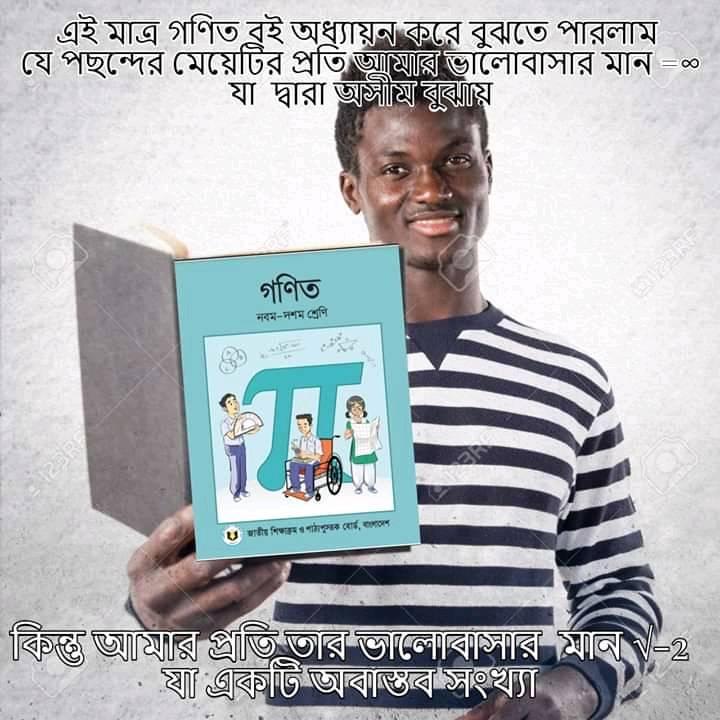
Caption: এই মাত্র গণিত বই অধ্যায়ন করে বুঝতে পারলাম যে পছন্দের মেয়েটির প্রতি আমার ভালোবাসার মান যা দ্বারা অসীম বুঝায়     কিন্তু আমার প্রতি তার ভালোবাসার মান  যা একটি অবাস্তব সংখ্যা
Label: non-hate